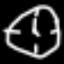
Label: clock